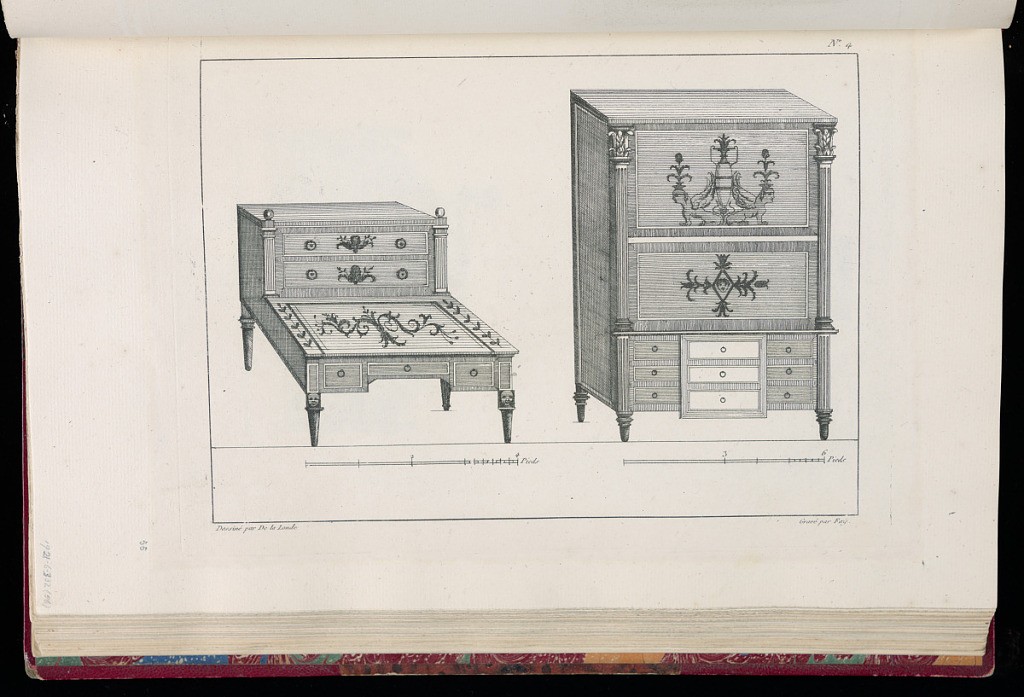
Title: Design for Sets of Drawers
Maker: Richard de Lalonde, French, active 1780–96
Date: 1780-1789
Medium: Etching on off-white laid paper
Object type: Print
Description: Design for two sets of drawers. At left, the set of double drawers has a flat front slanting table and is decorated with scrolling floral motif and branches; at right, the drawers are part of a large commode decorated with ornament motifs including sphynxes, lancet leaves, and vegetal motif. The plate is signed and numbered.